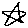
Label: star